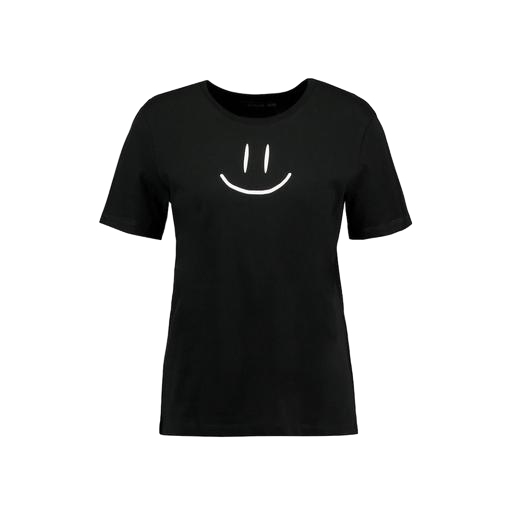
black plus size printed t-shirt only macy, black t-shirt woman, mid t-shirt, white background